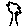
Label: tree